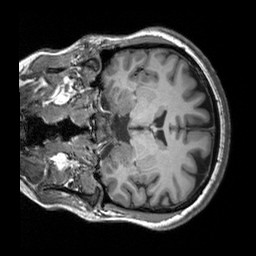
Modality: T1w
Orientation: coronal
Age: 34
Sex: female
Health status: healthy
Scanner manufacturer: siemens
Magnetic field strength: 3 T
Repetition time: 2.3 s
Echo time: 0.00303 s